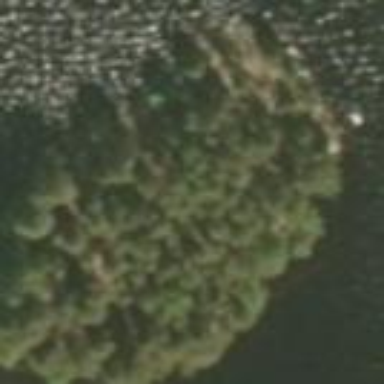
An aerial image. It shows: Image showing island.